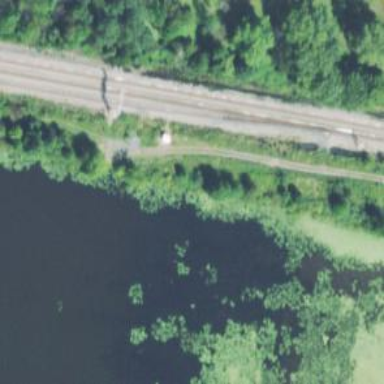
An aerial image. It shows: Outdoor signal box located along the railway.